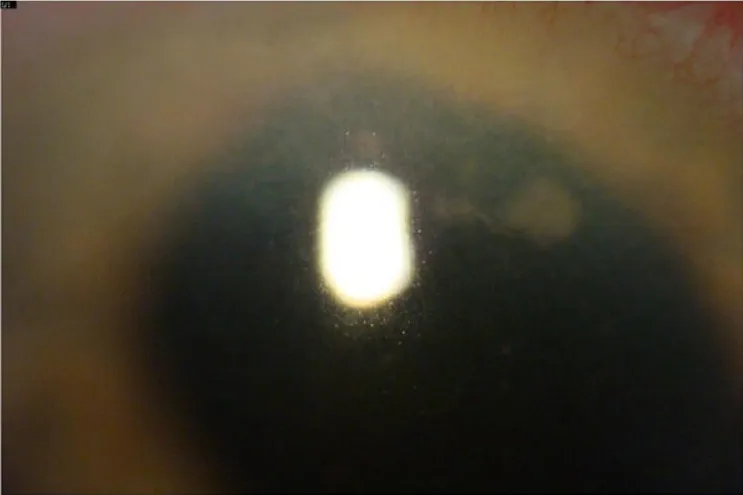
White fluffy keratic precipitates on the endothelial surface of the patients cornea 19 days after the initial DMEK surgery.
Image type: medical_photograph (other_medical_photograph)